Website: bh-photo
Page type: customer-info-address
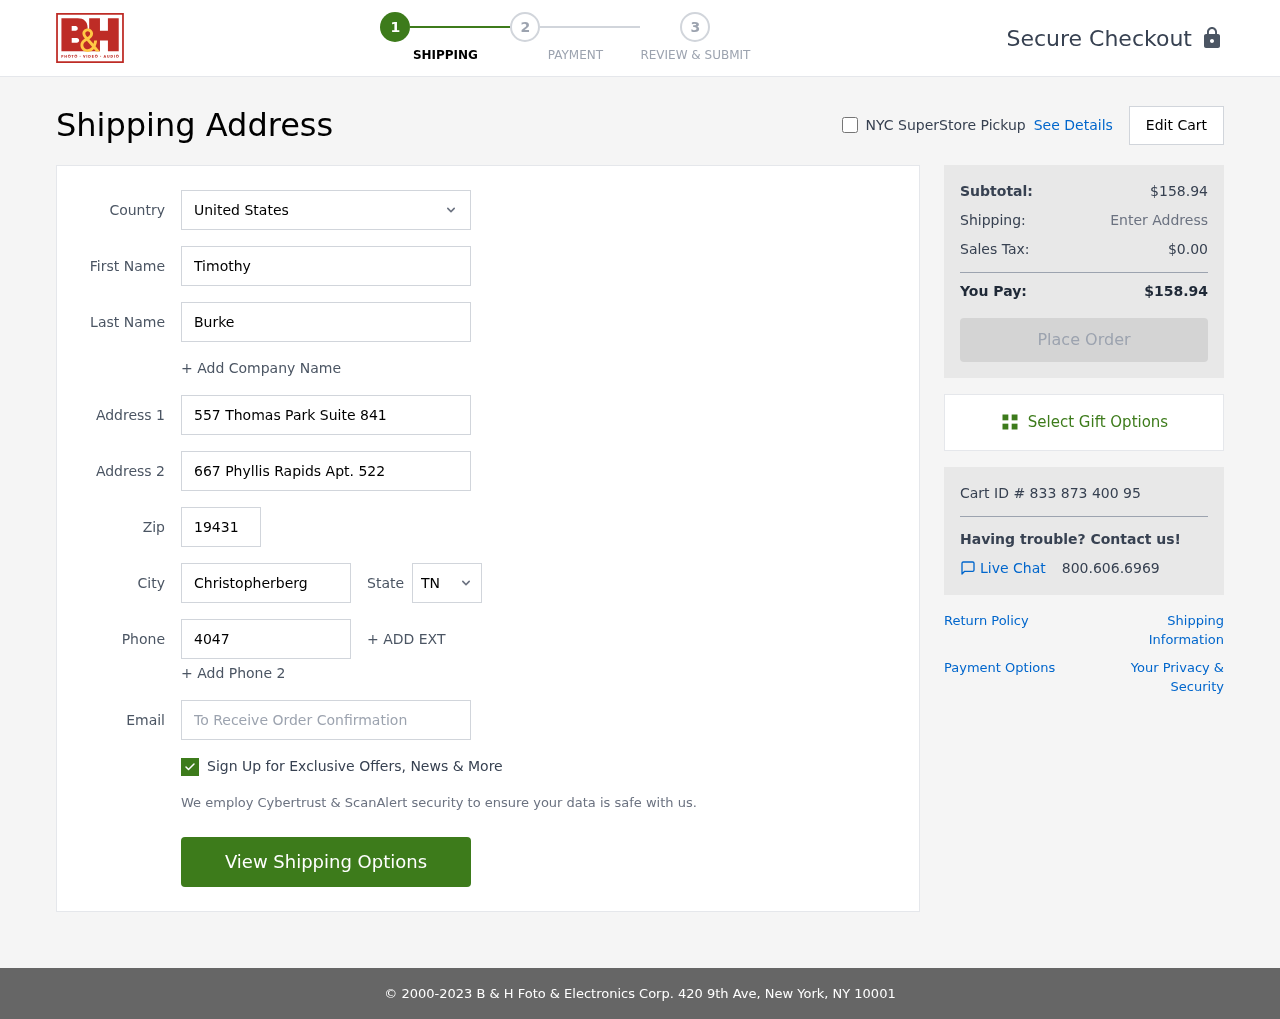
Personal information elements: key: PII_CITY
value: Christopherberg
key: PII_COUNTRY
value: United States
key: PII_EMAIL
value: timothyburke@gmail.com
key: PII_FIRSTNAME
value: Timothy
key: PII_LASTNAME
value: Burke
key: PII_PHONE
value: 4047835398
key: PII_POSTCODE
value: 19431
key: PII_STATE_ABBR
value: TN
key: PII_STREET
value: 557 Thomas Park Suite 841
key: PII_STREET2
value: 667 Phyllis Rapids Apt. 522
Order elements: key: ORDER_SUBTOTAL
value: $158.94
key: ORDER_TAX
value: $0.00
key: ORDER_TOTAL
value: $158.94
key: ORDER_ID
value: Cart ID # 833 873 400 95